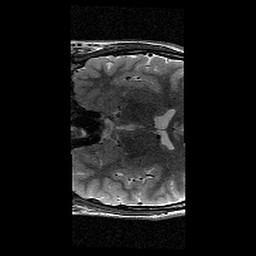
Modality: T2w
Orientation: coronal
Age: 11
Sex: male
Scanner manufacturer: siemens
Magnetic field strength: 3 T
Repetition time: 9.23 s
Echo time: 0.067 s